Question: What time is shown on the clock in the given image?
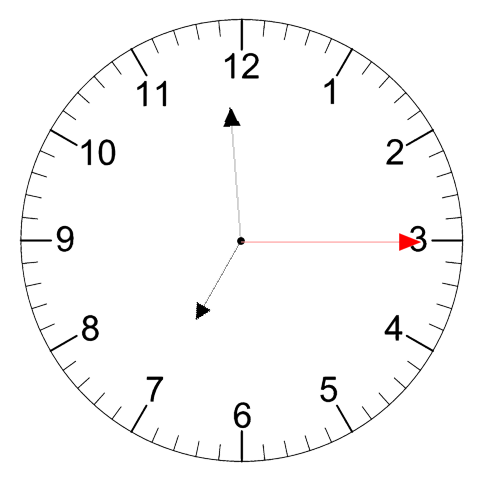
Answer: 06:59:15